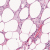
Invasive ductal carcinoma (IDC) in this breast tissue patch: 0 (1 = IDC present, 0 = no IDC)